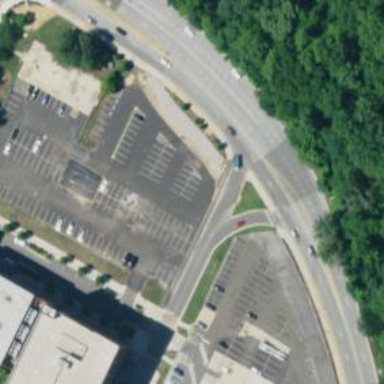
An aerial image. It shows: Secondary link road with asphalt surface.